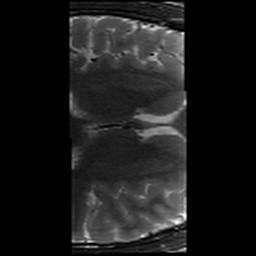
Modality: T2w
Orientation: axial
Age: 23
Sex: male
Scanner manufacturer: siemens
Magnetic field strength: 3 T
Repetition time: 8.02 s
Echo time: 0.08 s